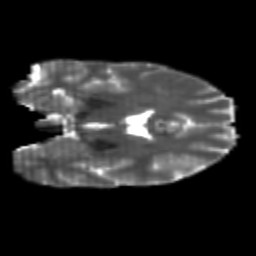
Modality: T2w
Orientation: coronal
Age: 22
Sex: female
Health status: healthy
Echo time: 0.074 s